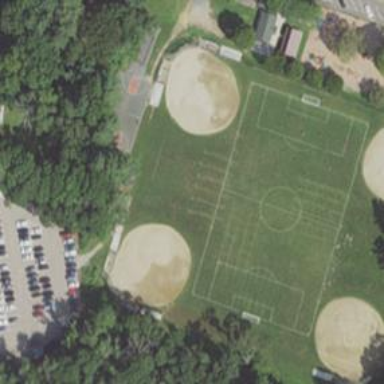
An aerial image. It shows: Baseball pitch for leisure land activities.